Interaction volume radius: 10 \u00c5
Interaction volume height: 25 \u00c5
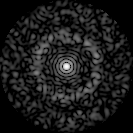
Disorder parameter: 0.8519